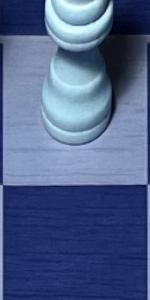
Label: Empty